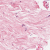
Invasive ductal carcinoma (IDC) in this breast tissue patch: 0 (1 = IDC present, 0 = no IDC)